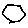
Label: hexagon